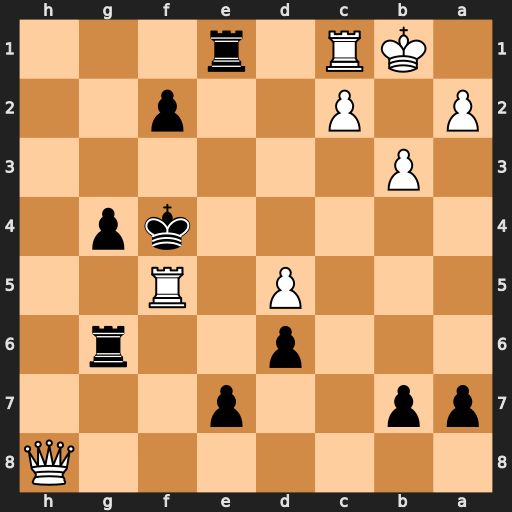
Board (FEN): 7Q/pp2p3/3p2r1/3P1R2/5kp1/1P6/P1P2p2/1KR1r3
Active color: b
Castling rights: -
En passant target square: -
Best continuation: Kxf5 Qh5+ Kf4 Qxg6 Rxc1+ Kxc1 f1=Q+